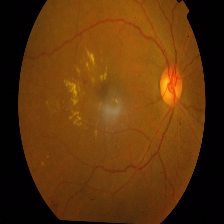
Diabetic retinopathy grade: Proliferative DR